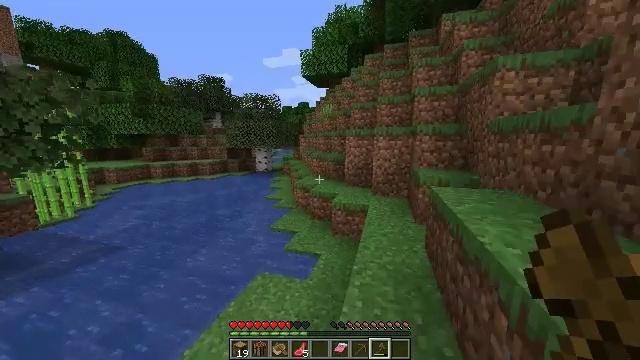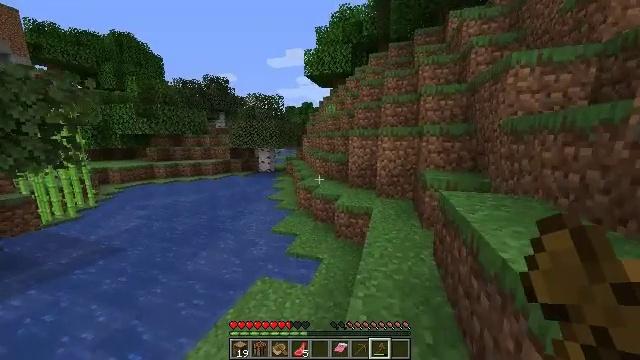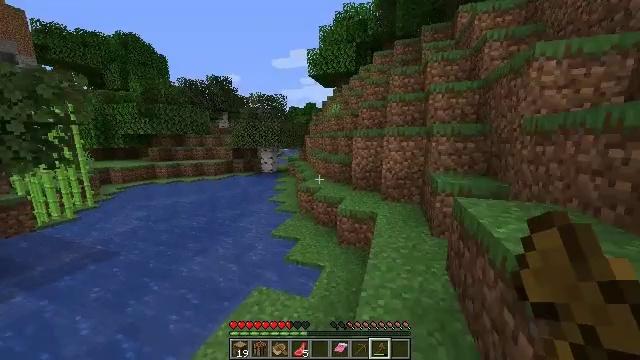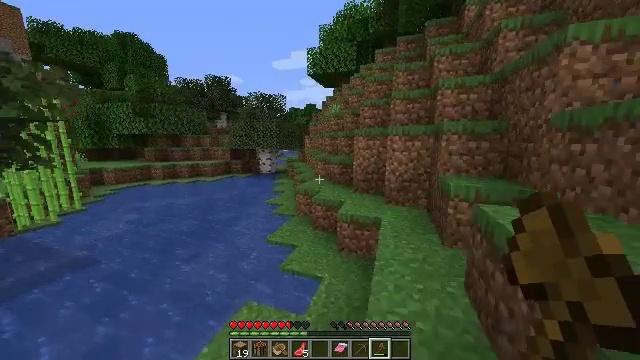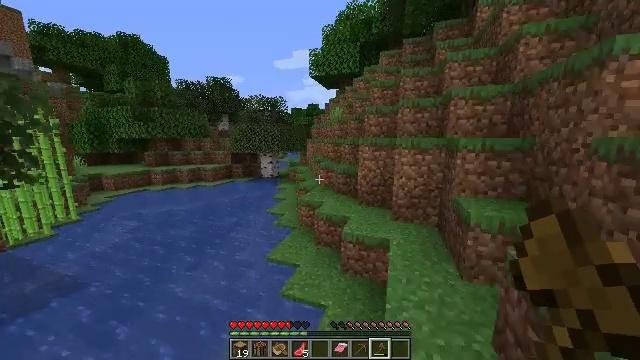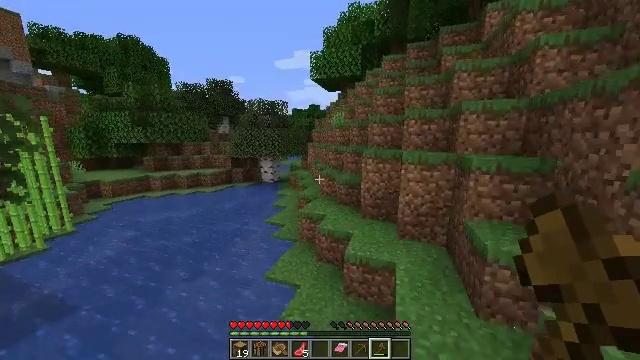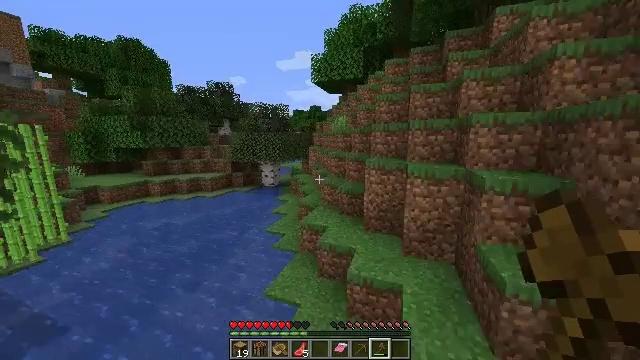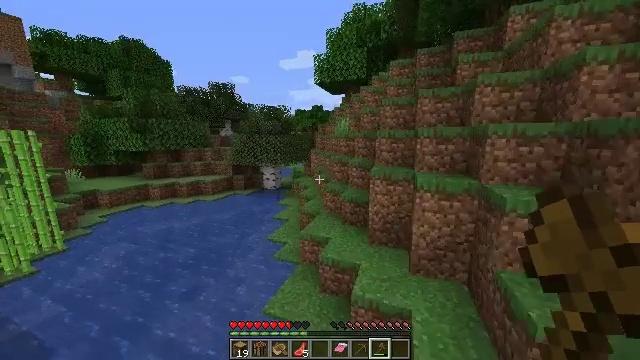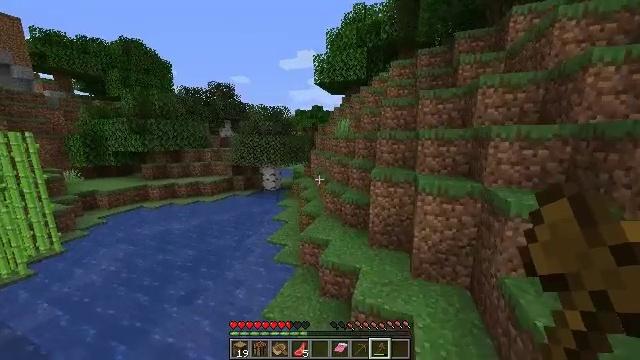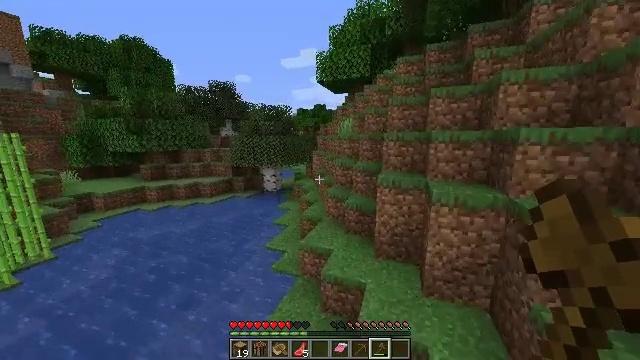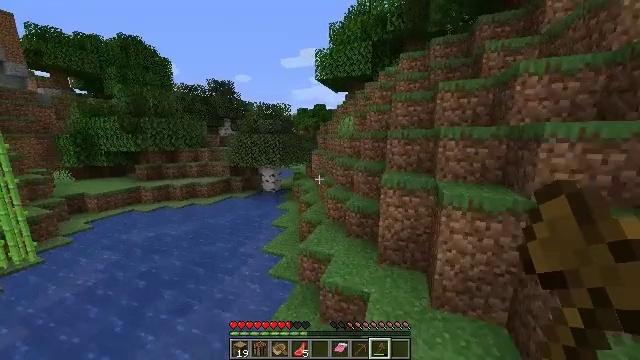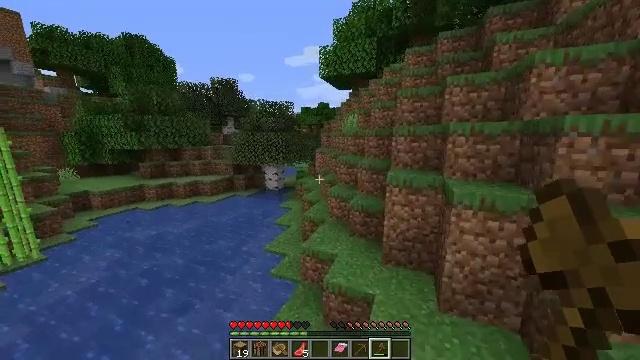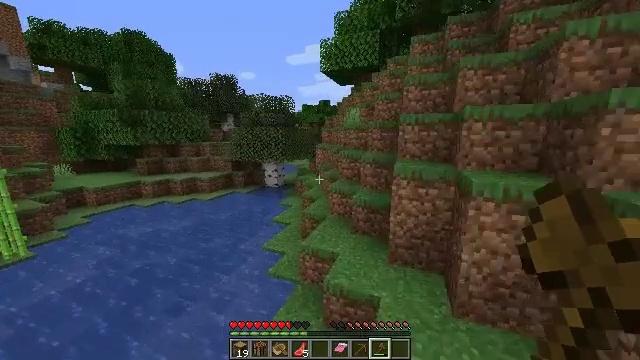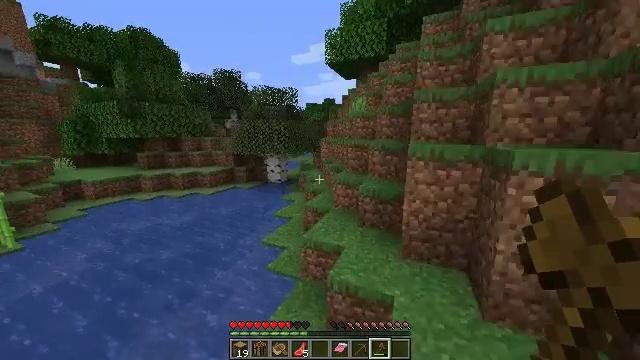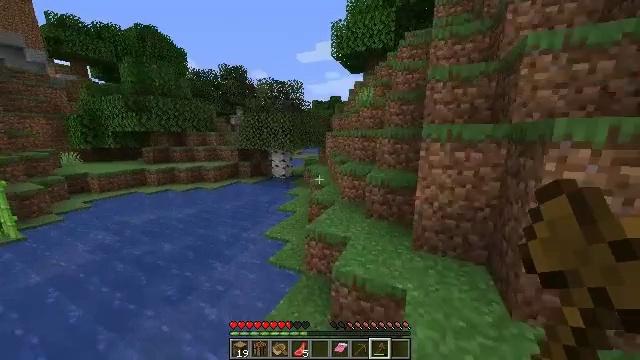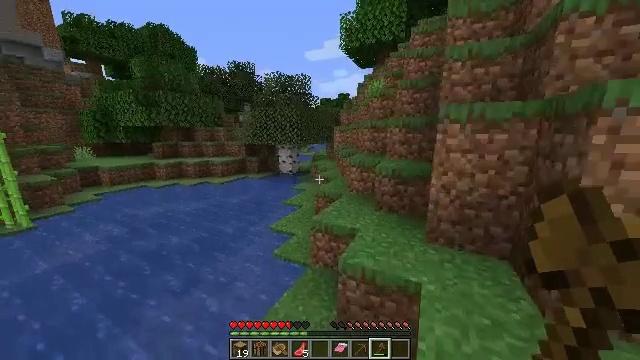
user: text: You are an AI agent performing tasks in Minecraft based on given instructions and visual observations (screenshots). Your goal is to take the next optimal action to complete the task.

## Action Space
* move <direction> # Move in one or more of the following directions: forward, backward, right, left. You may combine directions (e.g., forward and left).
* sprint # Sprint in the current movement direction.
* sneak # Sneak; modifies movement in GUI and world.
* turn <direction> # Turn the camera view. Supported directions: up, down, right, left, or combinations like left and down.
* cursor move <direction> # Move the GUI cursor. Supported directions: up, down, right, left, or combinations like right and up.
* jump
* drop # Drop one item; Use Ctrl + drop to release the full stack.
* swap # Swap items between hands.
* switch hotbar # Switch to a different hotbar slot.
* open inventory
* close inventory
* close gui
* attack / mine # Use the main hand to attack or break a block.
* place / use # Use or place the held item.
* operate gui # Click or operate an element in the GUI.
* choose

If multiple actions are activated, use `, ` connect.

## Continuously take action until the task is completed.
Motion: motion action
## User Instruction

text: Harvest grass block to clear the area.
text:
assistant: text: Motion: move forward
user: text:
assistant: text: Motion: move forward
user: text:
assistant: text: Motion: move forward
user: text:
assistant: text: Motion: move forward, jump
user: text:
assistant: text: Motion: move forward, jump
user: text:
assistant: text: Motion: move forward, jump
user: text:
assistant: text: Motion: move forward, jump
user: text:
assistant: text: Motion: move forward, jump
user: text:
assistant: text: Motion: move forward, jump
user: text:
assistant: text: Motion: move forward, jump
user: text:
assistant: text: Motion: move forward, jump
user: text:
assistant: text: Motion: move forward, jump
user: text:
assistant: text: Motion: move forward, turn left, jump
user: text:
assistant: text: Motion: move forward, turn left, jump
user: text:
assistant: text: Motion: move forward, turn left, jump
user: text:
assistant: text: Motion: move forward and move left, jump
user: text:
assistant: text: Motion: move forward and move left, jump
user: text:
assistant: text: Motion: move forward and move left, jump
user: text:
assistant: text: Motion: move forward, jump
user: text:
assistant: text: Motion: move forward, jump
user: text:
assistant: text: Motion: move forward, jump
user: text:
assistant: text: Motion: move forward and move left, turn right, jump
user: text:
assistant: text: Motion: move forward and move left, jump
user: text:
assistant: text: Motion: move forward and move left, jump
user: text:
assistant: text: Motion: move forward and move left, jump
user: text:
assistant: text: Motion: move forward and move left, jump
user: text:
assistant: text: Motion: move forward, jump
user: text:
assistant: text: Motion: move forward, jump
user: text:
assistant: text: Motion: move forward, jump
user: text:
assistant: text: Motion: move forward, jump